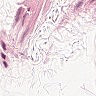
Metastatic tissue present: no